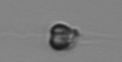
Label: Apedinella